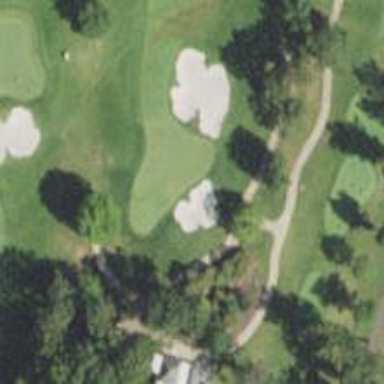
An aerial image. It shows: Golf hole.